Interaction volume radius: 5 \u00c5
Interaction volume height: 15 \u00c5
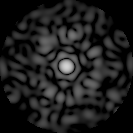
Disorder parameter: 0.8357